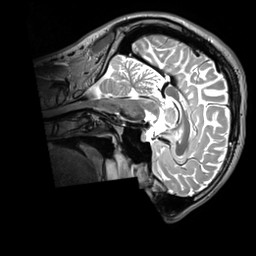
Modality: T2w
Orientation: sagittal
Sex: male
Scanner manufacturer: siemens
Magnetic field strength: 3 T
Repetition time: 3.2 s
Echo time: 0.409 s